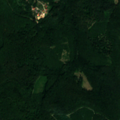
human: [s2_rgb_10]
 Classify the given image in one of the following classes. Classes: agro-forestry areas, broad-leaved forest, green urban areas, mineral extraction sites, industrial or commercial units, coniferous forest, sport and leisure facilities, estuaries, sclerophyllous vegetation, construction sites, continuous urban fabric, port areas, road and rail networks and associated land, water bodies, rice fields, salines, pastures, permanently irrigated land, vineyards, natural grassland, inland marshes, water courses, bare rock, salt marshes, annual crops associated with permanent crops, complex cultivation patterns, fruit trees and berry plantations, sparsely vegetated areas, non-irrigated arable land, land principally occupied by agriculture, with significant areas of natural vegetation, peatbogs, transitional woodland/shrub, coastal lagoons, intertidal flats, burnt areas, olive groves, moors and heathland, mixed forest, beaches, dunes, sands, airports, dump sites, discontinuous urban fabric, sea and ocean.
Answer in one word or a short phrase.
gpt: discontinuous urban fabric, broad-leaved forest, mixed forest